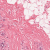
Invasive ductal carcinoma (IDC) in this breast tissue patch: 0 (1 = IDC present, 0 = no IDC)